Question: There doesn't appear to be a way to move the tooltip in my graph from showing up on the bottom right? This seems very intuitive but I can't find a way to put it above or to the left of the datapoint. Any suggestions? Thanks
I was thinking that changing the top/bottom, left/right in the funciton would do it but no luck
'code'
'''
function showTooltip(x, y, contents) {
$('<div id="tooltip">' + contents + '</div>').css( {
position: 'absolute',
display: 'none',
bottom: y - 35,
left: x + 10,
border: '1px solid #fdd',
padding: '2px',
'background-color': '#fee',
opacity: 0.80
}).appendTo("body").fadeIn(200);
}
'''
'code'

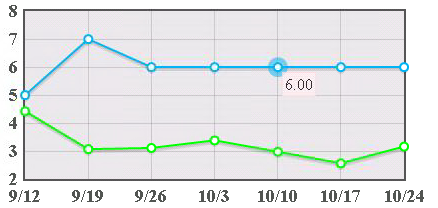
Answer: Using your syntax, it looks like the <URL>.
'''
function showTooltip(x, y, contents) {
$('<div id="tooltip">' + contents + '</div>').css( {
position: 'absolute',
display: 'none',
top: y - 40,
left: x - 100,
border: '1px solid #fdd',
padding: '2px',
'background-color': '#fee',
opacity: 0.80
}).appendTo("body").fadeIn(200);
}
'''